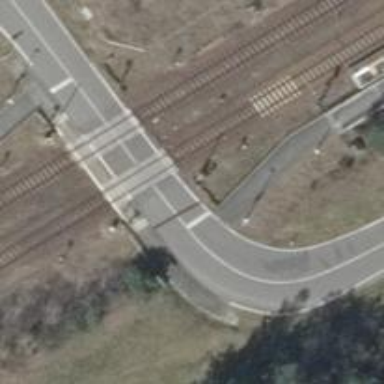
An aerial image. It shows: Railway level crossing.